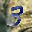
Label: 3